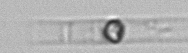
Label: Dactyliosolen_blavyanus